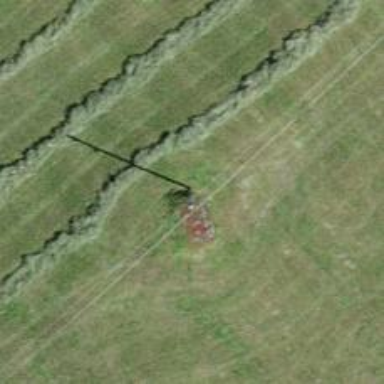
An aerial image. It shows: Minor power line.